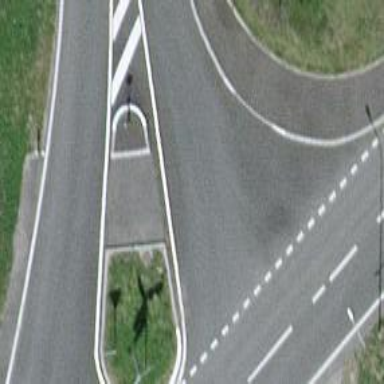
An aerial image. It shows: Unmarked footway crossing with central island.